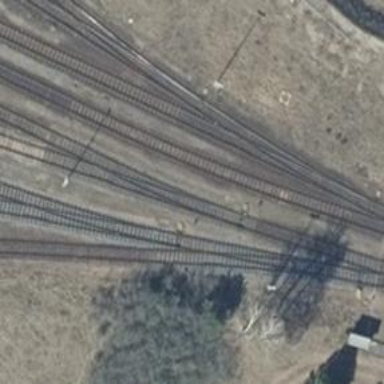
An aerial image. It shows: Railway switch.